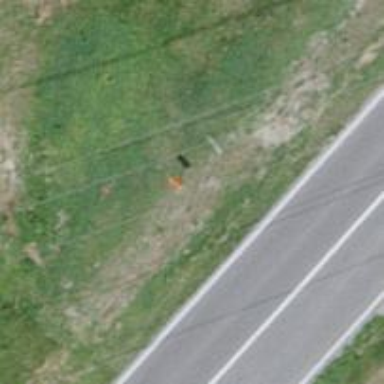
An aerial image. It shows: Pole supporting pipeline marker with roof cover.